Interaction volume radius: 5 \u00c5
Interaction volume height: 25 \u00c5
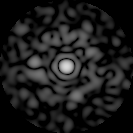
Disorder parameter: 0.8634